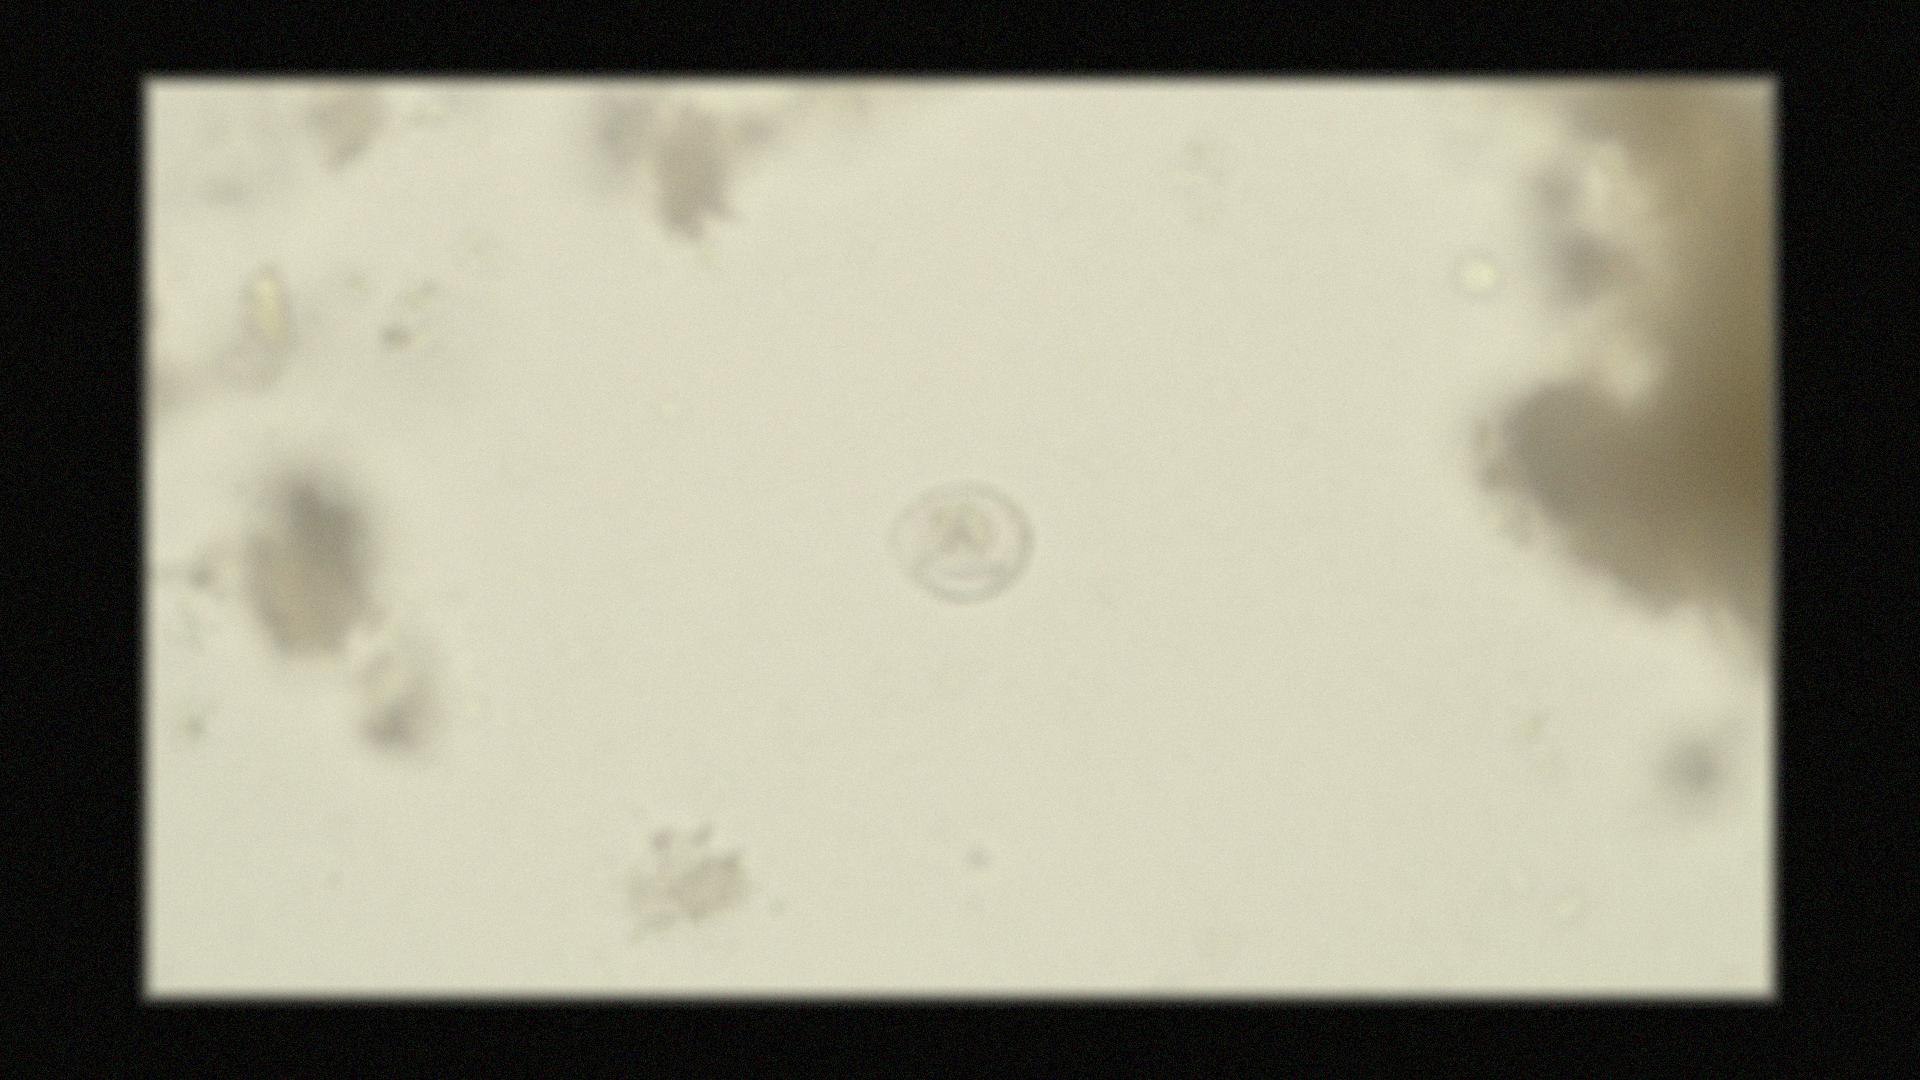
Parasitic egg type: Hymenolepis nana